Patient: sex F, age 44
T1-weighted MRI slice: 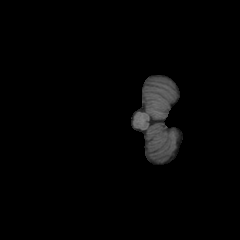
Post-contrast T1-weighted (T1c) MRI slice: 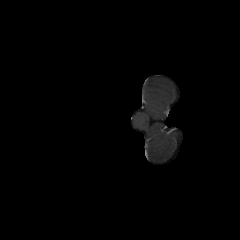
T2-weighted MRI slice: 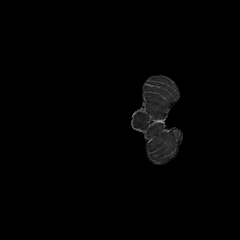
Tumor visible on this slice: no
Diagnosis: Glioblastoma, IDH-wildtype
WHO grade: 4